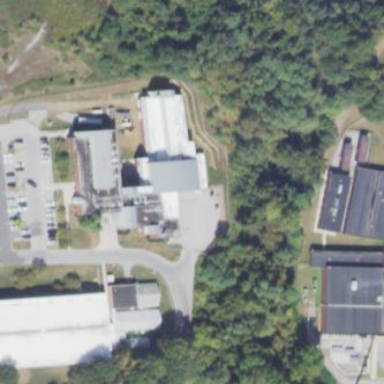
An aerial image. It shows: Industrial building.